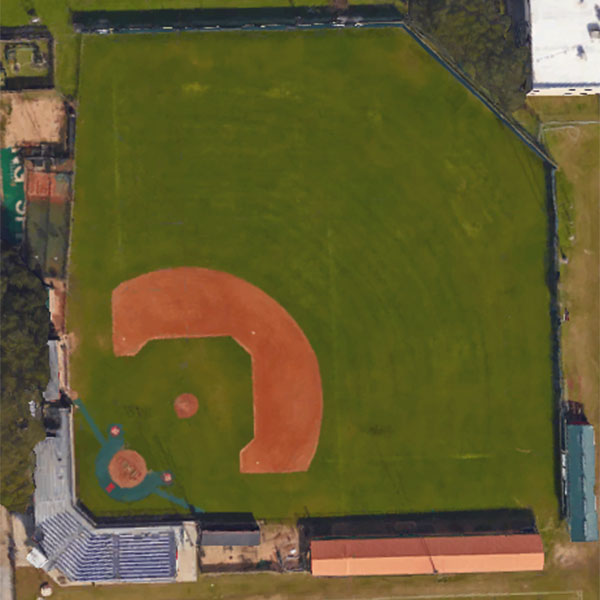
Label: BaseballField